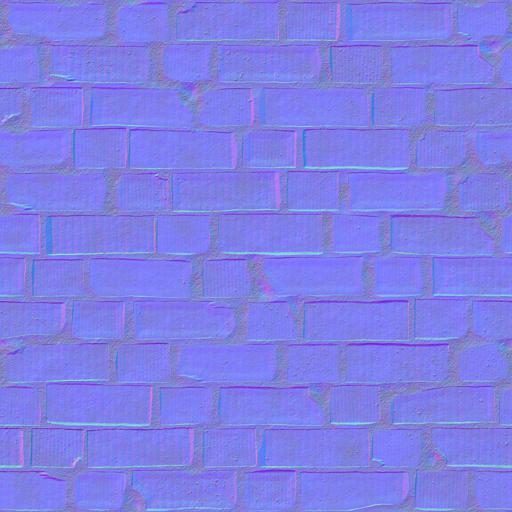
brick bricks mortar old sloppy stone wall